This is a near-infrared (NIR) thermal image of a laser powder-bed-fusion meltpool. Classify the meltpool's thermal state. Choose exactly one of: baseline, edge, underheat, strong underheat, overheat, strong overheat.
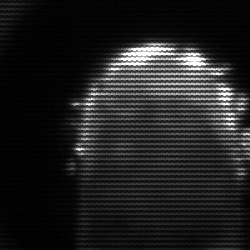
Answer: baseline